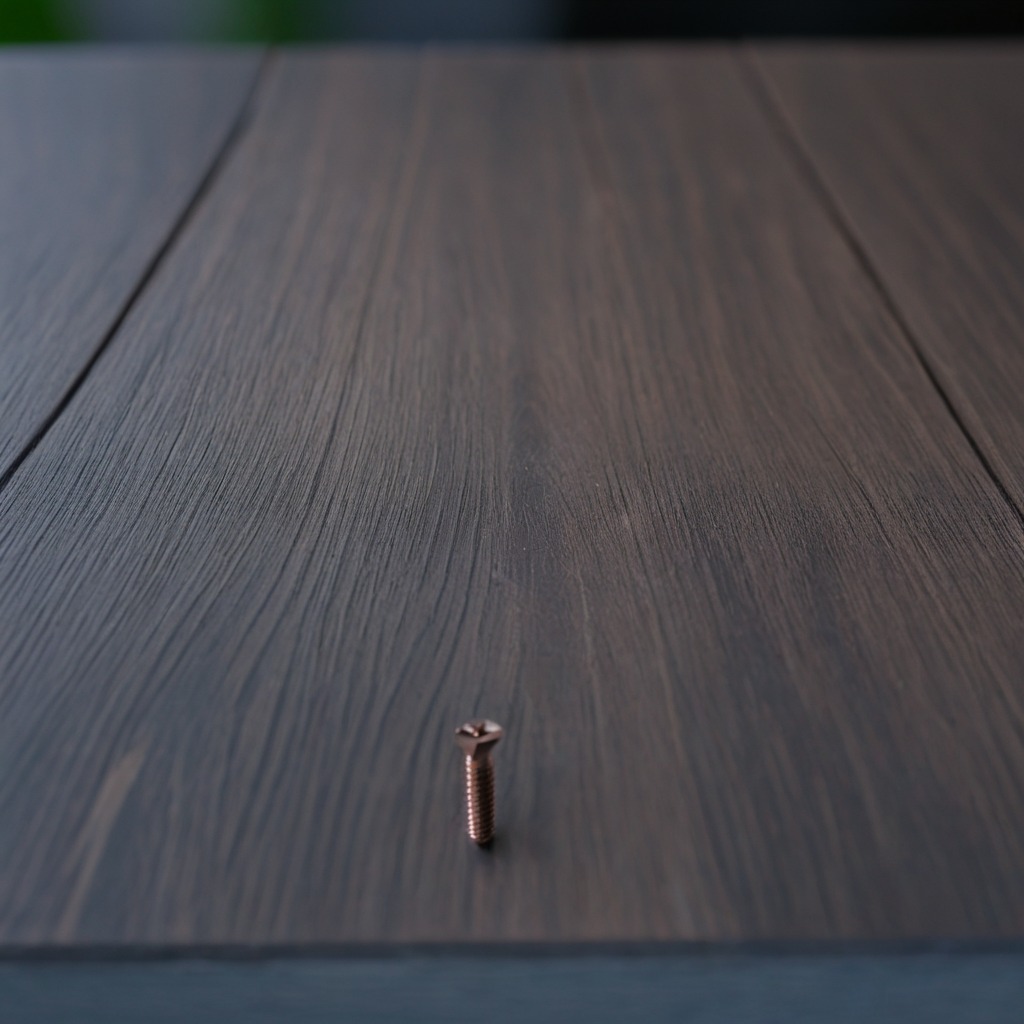
A metal screw is lying on the table.